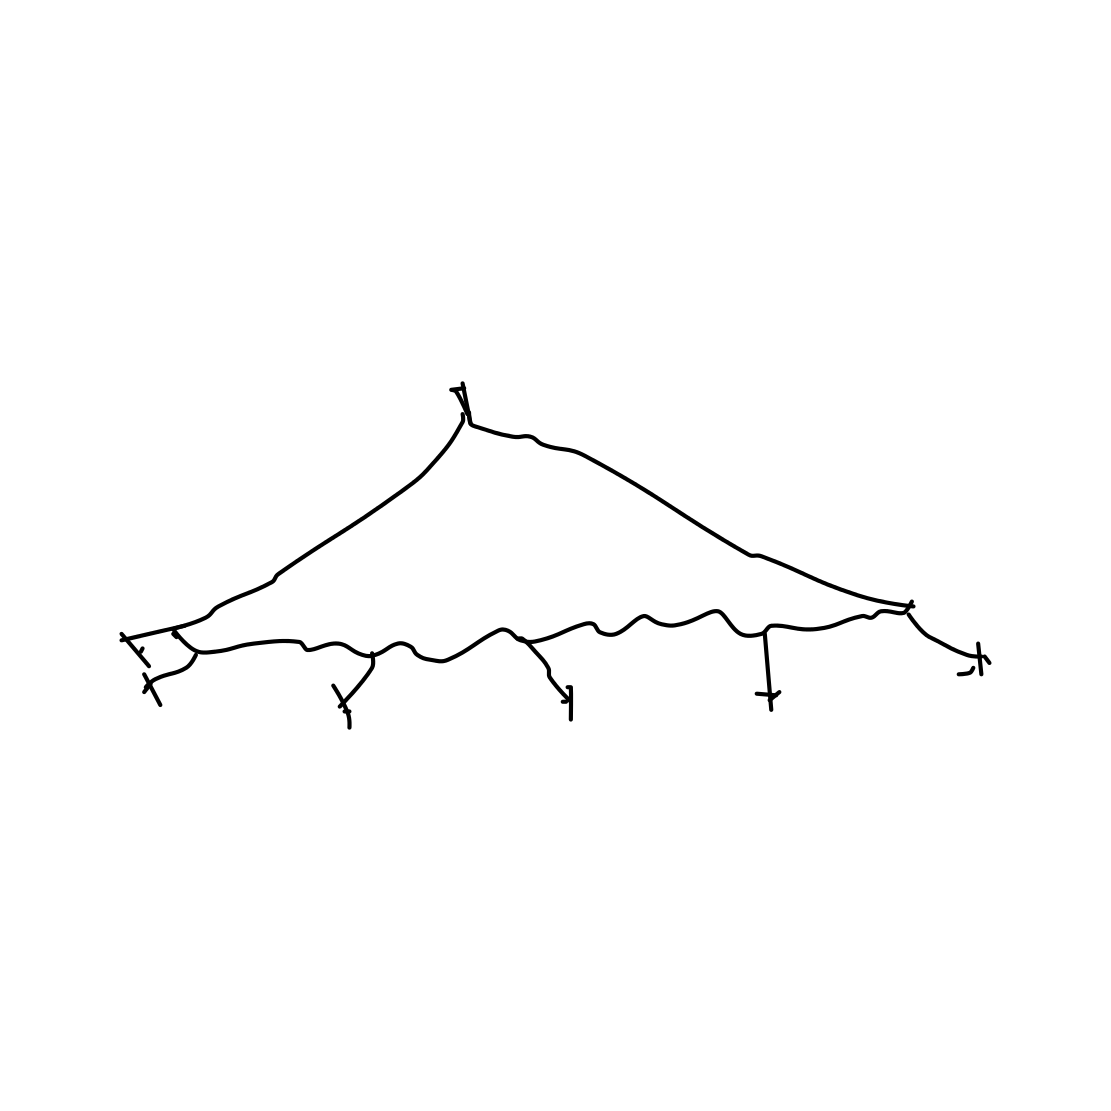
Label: tent